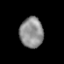
Tissue: prostate
Cell type: Epithelial cells
Senescence score: 0.3388
Nuclear area (px): 696
Mean DAPI intensity: 142.44